Question: does anyone know why I throws out zero as a result in datagridview, while my entire query code is correct .. This is my code below ..
'''
boAPI4.Login login = new boAPI4.Login();
string cS = login.GetConnectionString();
DataAccess dA = new DataAccess(cS);
int userID = dA.getLpeID(login.GetBoUserNr());
PRAESENZZEIT q = new PRAESENZZEIT();
q.ZPZ_LPE_ID = userID;
if (db.State == ConnectionState.Closed)
db.Open();
string query = "SELECT per.LPE_Nr, zei.ZPZ_LPE_ID, zei.ZPZ_Datum, SUM (zei.ZPZ_Std100) AS Stunden" +
" FROM DB.dbo.Z_PRAESENZZEIT zei INNER JOIN DB.dbo.A_PERSONAL per ON zei.ZPZ_LPE_ID = per.LPE_ID" +
$" WHERE zei.ZPZ_Datum BETWEEN '{dtFromDate.Value}' AND '{dtToDate.Value}' AND zei.ZPZ_LPE_ID='{userID.ToString()}' GROUP BY per.LPE_Nr, zei.ZPZ_LPE_ID, zei.ZPZ_Datum ORDER BY zei.ZPZ_Datum, per.LPE_Nr;";
pRAESENZZEITBindingSource.DataSource = db.Query<PRAESENZZEIT>(query, commandType: CommandType.Text);
'''
and this is the same query that should be written in datagridview
'''
SELECT per.LPE_Nr, zei.ZPZ_LPE_ID, zei.ZPZ_Datum, SUM (zei.ZPZ_Std100) AS Stunden FROM DB.dbo.Z_PRAESENZZEIT zei INNER JOIN DB.dbo.A_PERSONAL per ON zei.ZPZ_LPE_ID = per.LPE_ID WHERE zei.ZPZ_Datum BETWEEN '16.12.2014 13:56:00' AND '18.12.2017 15:15:17'AND zei.ZPZ_LPE_ID='196' GROUP BY per.LPE_Nr, zei.ZPZ_LPE_ID, zei.ZPZ_Datum ORDER BY zei.ZPZ_Datum, per.LPE_Nr;
'''

definition of class PRAESENZZEIT
'''
public class PRAESENZZEIT
{
public int LPE_Nr { get; set; }
public DateTime ZPZ_Datum { get; set; }
public double ZPZ_Std100 { get; set; }
public int ZPZ_LPE_ID { get; set; }
public DateTime ZPZ_Von { get; set; }
public DateTime ZPZ_Bis { get; set; }
public DateTime ZPZ_Std { get; set; }
public int ZPZ_ID { get; set; }
public int ZPZ_Jahr { get; set; }
public int ZPZ_Monat { get; set; }
public int ZPZ_Tag { get; set; }
public DateTime ZPZ_ERFDAT { get; set; }
public string ZPZ_ERFUSER { get; set; }
public DateTime ZPZ_MUTDAT { get; set; }
public string ZPZ_MUTUSER { get; set; }
}
'''
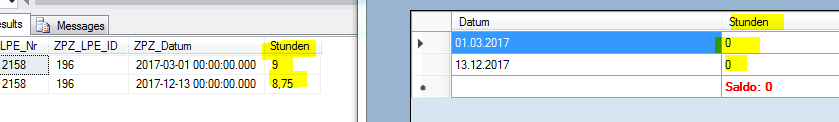
Answer: Without knowing your system I can only make an educated guess, but you probably want to change your query from this:
'SUM (zei.ZPZ_Std100) AS Stunden'
to this:
'SUM (zei.ZPZ_Std100) AS ZPZ_Std100'
This is because class 'PRAESENZZEIT' has a property named 'ZPZ_Std100' but not one named "Stunden".
I expect 'db.Query<PRAESENZZEIT>' will do reflection to map the result set to property names so you need your column names to match your property names.